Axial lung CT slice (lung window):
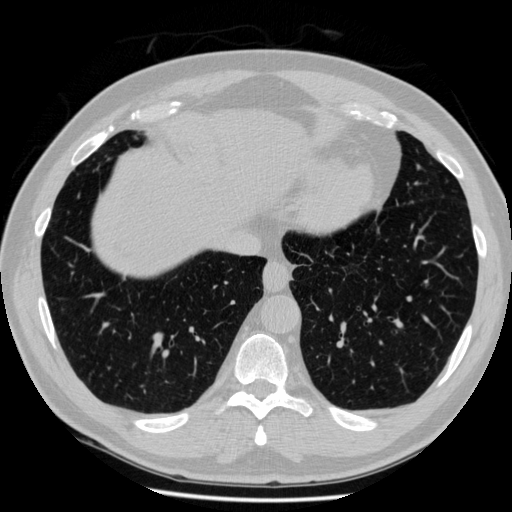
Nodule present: no